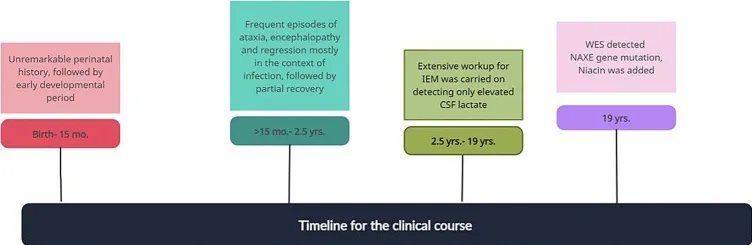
The timeline of the clinical course.
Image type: chart (chart)